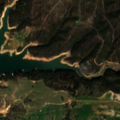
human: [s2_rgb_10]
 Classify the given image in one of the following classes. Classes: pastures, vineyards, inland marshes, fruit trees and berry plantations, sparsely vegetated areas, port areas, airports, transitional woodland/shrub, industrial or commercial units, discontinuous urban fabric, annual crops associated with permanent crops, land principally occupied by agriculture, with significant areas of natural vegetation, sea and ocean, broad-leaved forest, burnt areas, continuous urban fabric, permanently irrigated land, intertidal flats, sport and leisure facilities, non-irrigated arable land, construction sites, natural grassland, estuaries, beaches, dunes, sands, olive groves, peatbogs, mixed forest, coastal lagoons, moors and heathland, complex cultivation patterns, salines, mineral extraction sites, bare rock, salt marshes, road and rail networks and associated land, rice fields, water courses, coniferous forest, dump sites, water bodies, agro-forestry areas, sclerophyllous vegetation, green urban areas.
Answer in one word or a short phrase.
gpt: non-irrigated arable land, broad-leaved forest, transitional woodland/shrub, water bodies